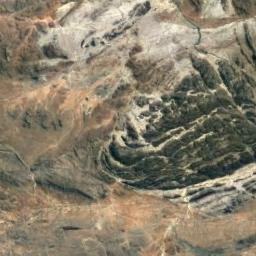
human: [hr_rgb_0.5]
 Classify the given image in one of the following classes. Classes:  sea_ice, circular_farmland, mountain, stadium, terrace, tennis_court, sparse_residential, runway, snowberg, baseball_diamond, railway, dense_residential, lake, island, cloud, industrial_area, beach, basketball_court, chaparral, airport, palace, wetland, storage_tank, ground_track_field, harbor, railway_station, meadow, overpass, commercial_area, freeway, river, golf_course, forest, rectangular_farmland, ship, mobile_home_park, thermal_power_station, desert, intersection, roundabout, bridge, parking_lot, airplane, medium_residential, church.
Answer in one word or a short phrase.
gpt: mountain